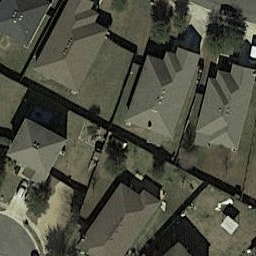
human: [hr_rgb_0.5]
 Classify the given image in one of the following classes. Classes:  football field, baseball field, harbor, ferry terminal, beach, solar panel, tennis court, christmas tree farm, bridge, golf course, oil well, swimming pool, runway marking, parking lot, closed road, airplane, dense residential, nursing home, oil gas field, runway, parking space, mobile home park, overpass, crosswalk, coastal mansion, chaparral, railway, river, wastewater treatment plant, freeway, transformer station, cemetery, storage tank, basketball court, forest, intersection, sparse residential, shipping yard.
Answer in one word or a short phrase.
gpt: dense residential